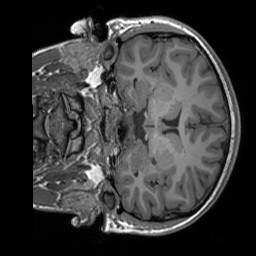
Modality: T1w
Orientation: coronal
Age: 18
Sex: female
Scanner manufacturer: siemens
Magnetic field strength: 3 T
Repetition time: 1.9 s
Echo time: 0.00252 s